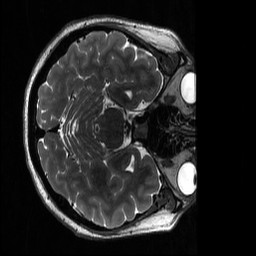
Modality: T2w
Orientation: axial
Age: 34
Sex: female